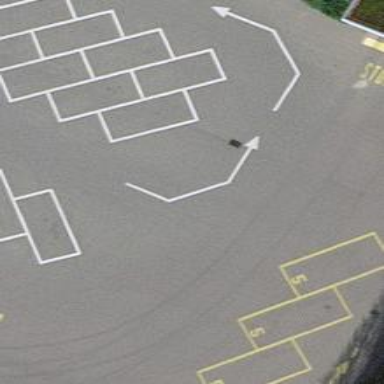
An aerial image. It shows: Road serving as parking aisle.